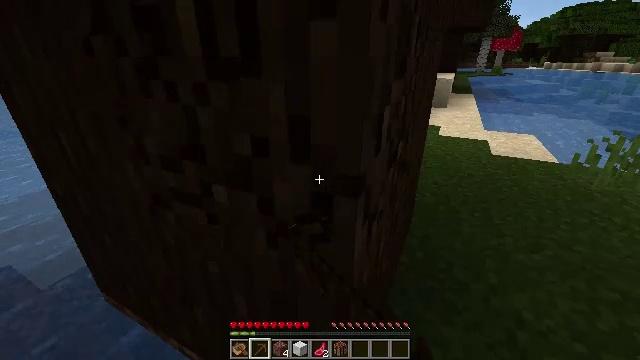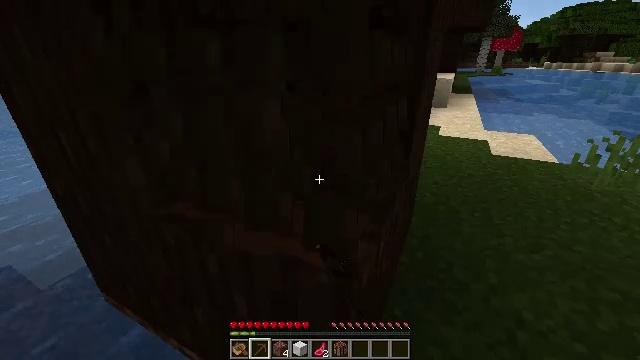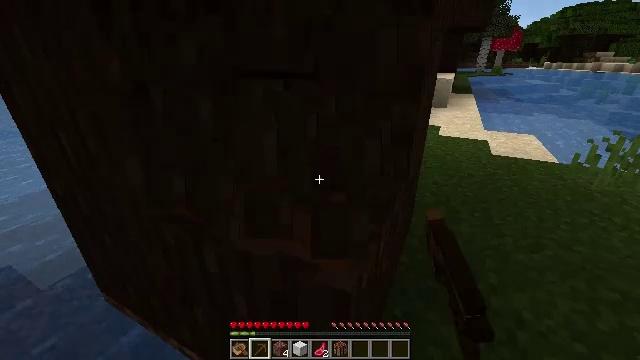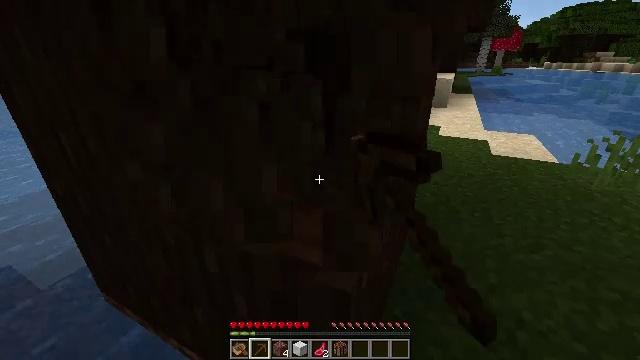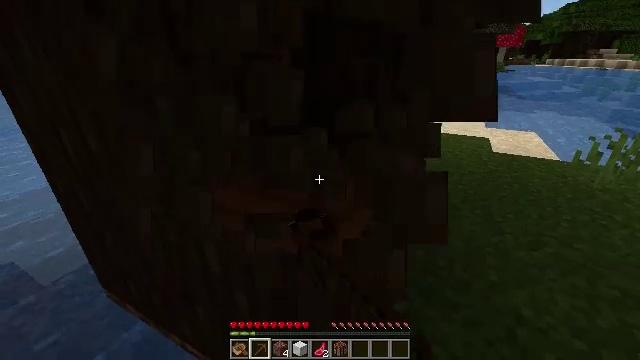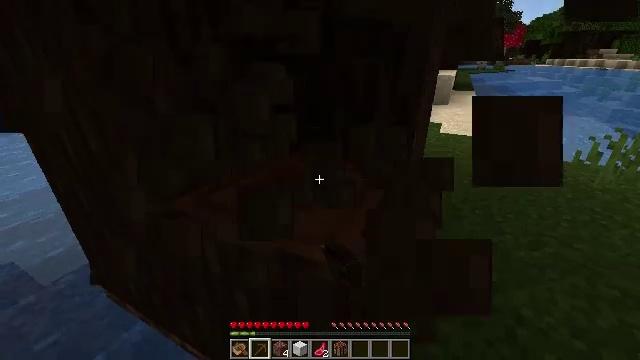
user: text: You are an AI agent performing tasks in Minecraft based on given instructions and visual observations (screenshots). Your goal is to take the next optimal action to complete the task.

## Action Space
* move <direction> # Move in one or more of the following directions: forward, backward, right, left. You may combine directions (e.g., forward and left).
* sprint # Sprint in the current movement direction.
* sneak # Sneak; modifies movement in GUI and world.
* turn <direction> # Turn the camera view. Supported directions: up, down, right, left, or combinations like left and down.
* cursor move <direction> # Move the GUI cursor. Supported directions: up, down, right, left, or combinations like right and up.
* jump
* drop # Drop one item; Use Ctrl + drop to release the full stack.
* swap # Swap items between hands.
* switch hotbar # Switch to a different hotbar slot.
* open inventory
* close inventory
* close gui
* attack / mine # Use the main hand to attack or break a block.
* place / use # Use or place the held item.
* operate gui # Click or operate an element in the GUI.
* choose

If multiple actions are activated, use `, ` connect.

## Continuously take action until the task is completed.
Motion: motion action
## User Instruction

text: Gather dark oak log for crafting.
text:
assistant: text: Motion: attack / mine
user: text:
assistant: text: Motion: attack / mine
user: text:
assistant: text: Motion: attack / mine
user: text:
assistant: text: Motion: attack / mine
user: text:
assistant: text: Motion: attack / mine
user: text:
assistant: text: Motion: attack / mine